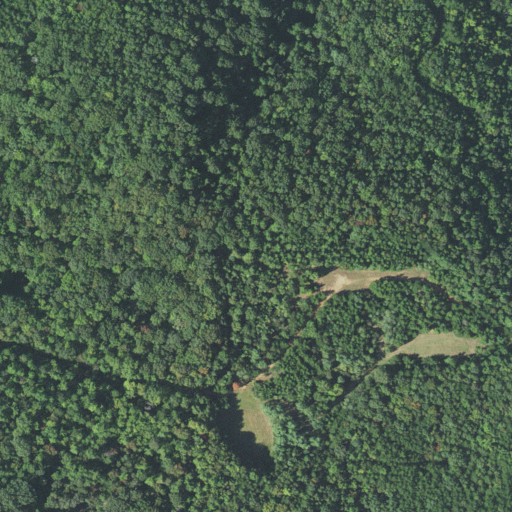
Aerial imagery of mountain in North Carolina named Tom Price Mountain containing deciduous forest, mixed forest, and evergreen forest